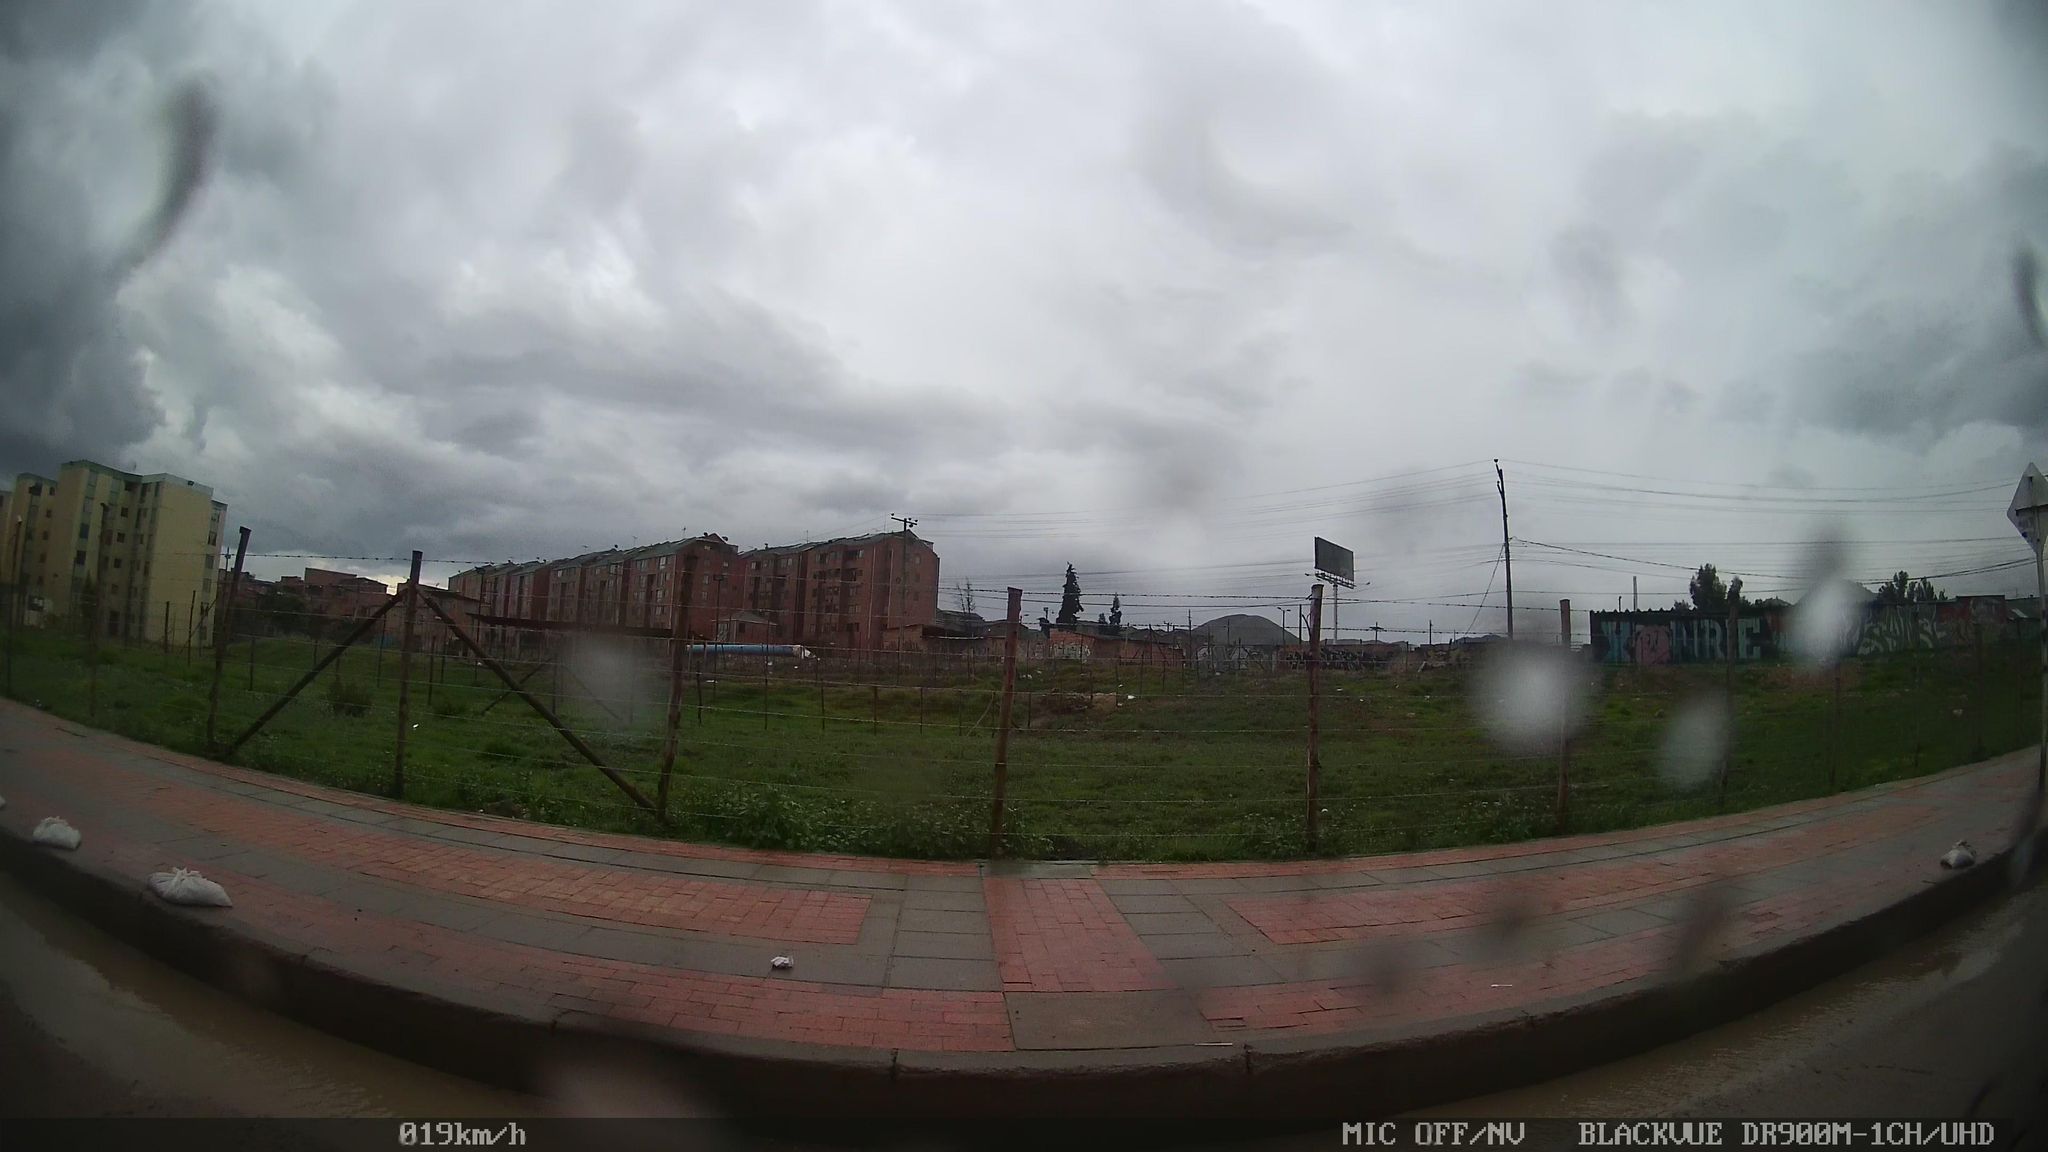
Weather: rainy
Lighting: day
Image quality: slightly poor
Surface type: driving surface
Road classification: primary
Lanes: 1
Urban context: urban centre
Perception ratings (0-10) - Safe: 1.58, Lively: 3.33, Beautiful: 1.23, Boring: 6.34, Depressing: 5.47, Wealthy: 2.41